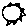
Label: sun